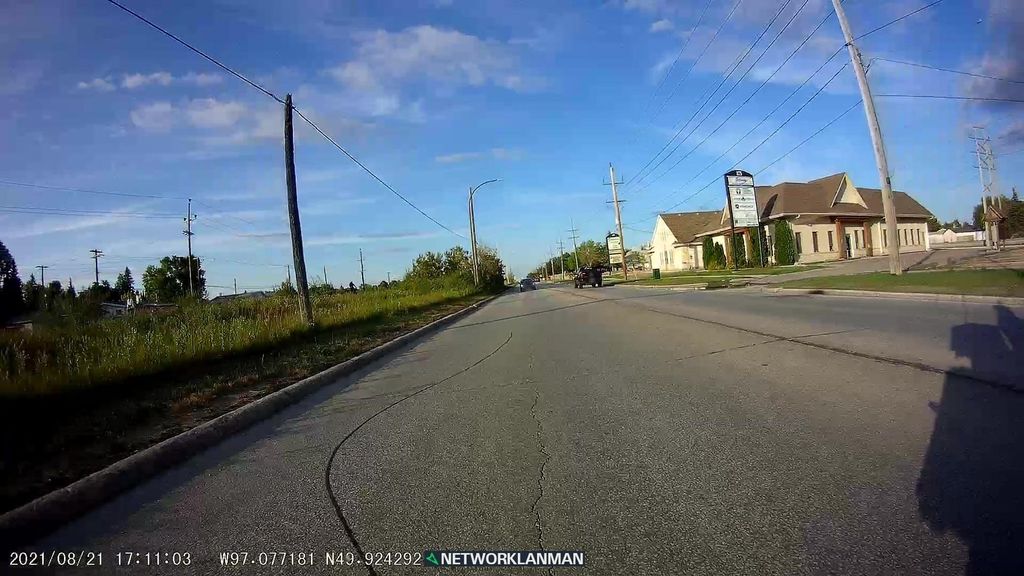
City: winnipeg